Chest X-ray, PA view. Patient: 28 years old, sex M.
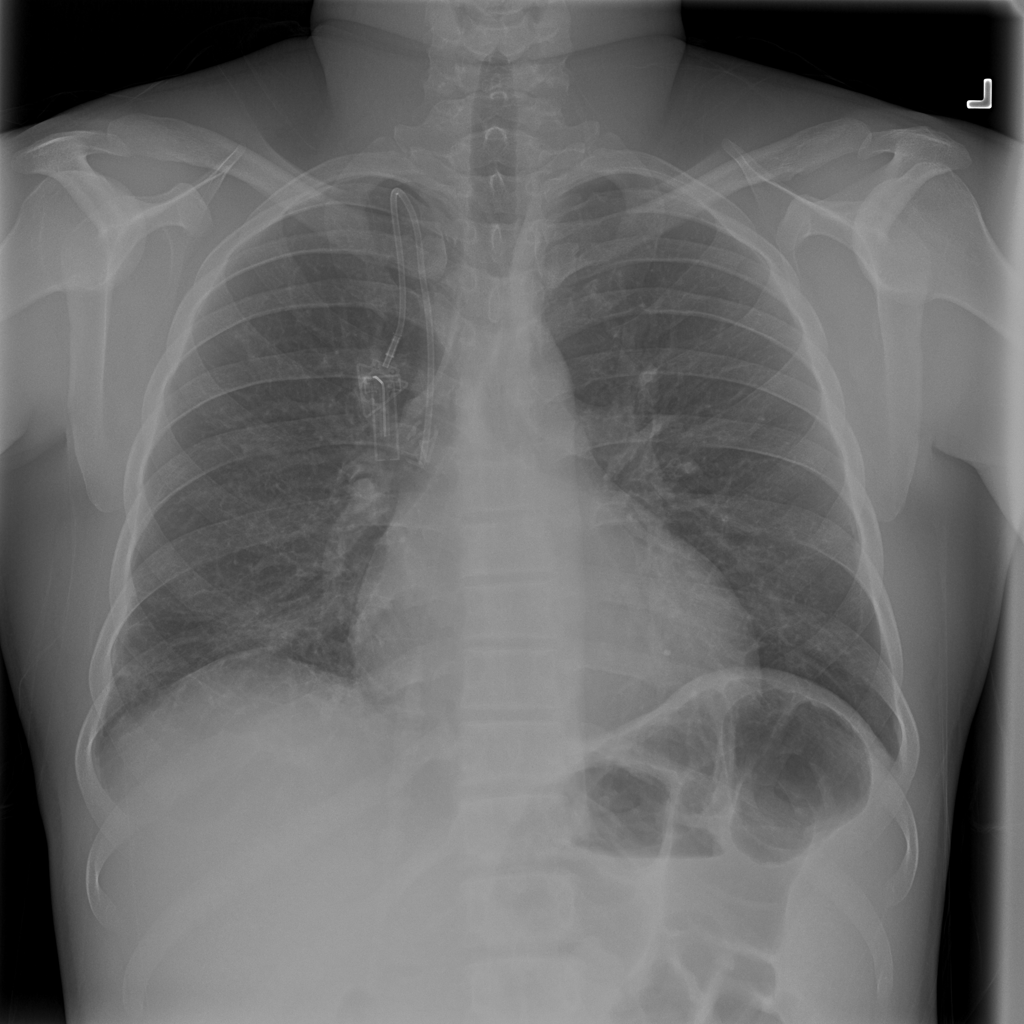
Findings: Atelectasis, Infiltration